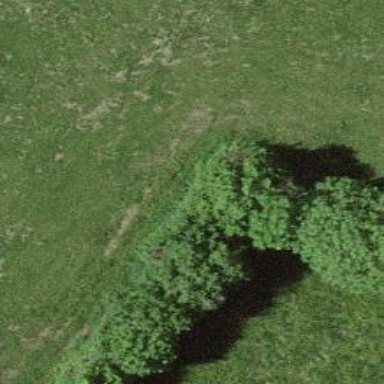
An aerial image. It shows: Row of trees in natural setting.